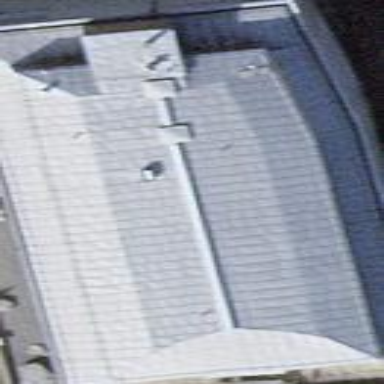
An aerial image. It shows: Building with flat roof.